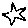
Label: star